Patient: sex F, age 26
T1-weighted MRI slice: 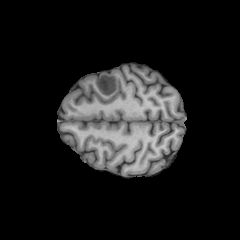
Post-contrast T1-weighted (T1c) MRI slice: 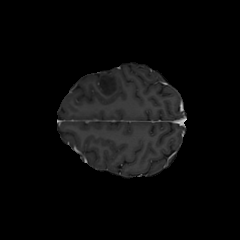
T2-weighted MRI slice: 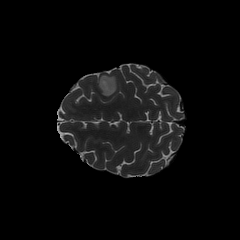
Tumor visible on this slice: yes
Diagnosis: Astrocytoma, IDH-mutant
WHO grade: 2